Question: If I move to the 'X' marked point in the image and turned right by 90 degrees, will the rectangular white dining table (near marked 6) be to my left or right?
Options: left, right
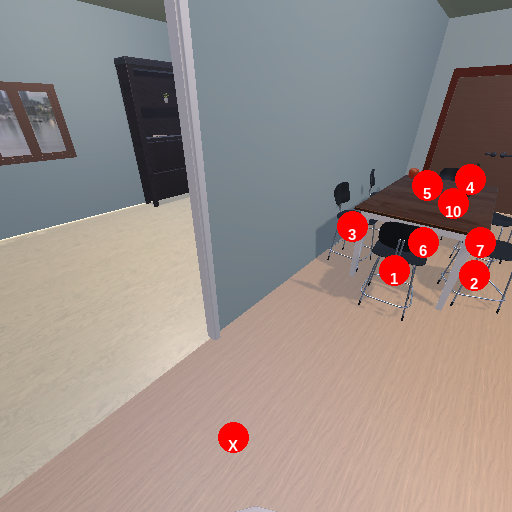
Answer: left